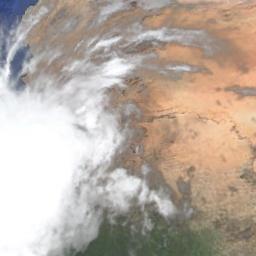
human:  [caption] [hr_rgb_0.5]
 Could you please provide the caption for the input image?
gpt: A thin cloud floated over the sea .

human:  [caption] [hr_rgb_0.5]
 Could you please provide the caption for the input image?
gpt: The white cloud is above bare land and blue sea .

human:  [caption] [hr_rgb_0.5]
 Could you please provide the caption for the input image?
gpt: The stratus clouds are located above the sea and the wasteland and the land covered by dense vegetation is next to the wasteland .

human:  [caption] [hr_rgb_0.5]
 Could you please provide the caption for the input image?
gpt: White clouds on the land and blue sea where green and yellow intersect .

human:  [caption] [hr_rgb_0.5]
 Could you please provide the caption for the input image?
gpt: There are thick white clouds over a brown plain .